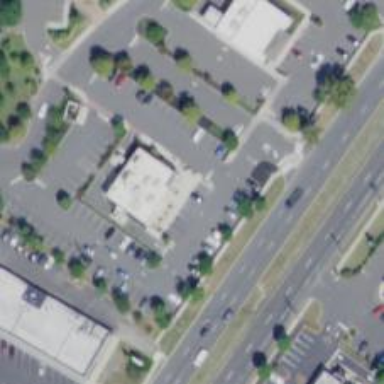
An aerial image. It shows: Asphalt parking space.